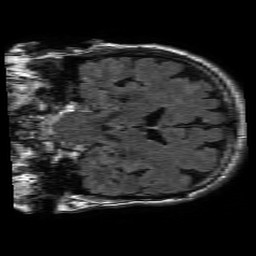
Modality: FLAIR
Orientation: coronal
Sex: male
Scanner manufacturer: philips
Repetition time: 11 s
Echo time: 0.125 s